Question: I've made a graphical calculator app using the Processing Development Environment and have incorporated a Java 'Operation' class. Then I called instances of the 'Operation' class in my main file - calculator.pde.
Here's the 'calculate()' method of 'Operation' class:
'''
String calculate() {
int operationIndex = userInput.indexOf(operationSymbol);
ArrayList<String> clickedNumbers = new ArrayList<String>();
System.out.println(operation + " index: " + operationIndex);
for (int i = 0; i < operationIndex; i++) {
clickedNumbers.add(userInput.get(i)); }
double double1 = calculator.stringToDouble(String.join("", clickedNumbers));
System.out.println("double1: " + double1);
clickedNumbers.clear();
int equalsIndex = userInput.indexOf("=");
for (int i = operationIndex + 1; i < equalsIndex; i++) {
clickedNumbers.add(userInput.get(i));
}
double double2 = calculator.stringToDouble(String.join("", clickedNumbers));
System.out.println("double2: " + double2);
Double operResult = this.doOperation(double1, double2);
String operationResult = calculator.doubleToString(operResult);
System.out.println("Operation Result: " + operationResult);
return operationResult;
}
'''
All 'System.out.println()' statements depend on local variables inside the method. These are what should be printing out to the console only once. Whenever the user puts in an operation and presses equals, for example, if s/he inputs '15 * 3', it outputs:

Above, the highlighted part of the console output is my desired output.
Here is my code where the 'calculate()' method is called:
'''
String[] numberStr = {"1", "2", "3", "4", "5", "6", "7", "8", "9"};
Boolean pressedEquals = listName.contains("=");
for(String number : numberStr) {
Boolean pressedNumber = listName.contains(number);
if (pressedNumber && pressedEquals) {
if (listName.contains("+")) {
processStatement = "Adding Numbers...";
result = addition.calculate();
}
else if (listName.contains("-")) {
processStatement = "Subtracting Numbers...";
result = subtraction.calculate();
}
else if (listName.contains("*")) {
processStatement = "Multiplying Numbers...";
result = multiplication.calculate();
}
else if (listName.contains("/")) {
processStatement = "Dividing Numbers...";
result = division.calculate();
}
else if (listName.contains("%")) {
processStatement = "Modulufying Numbers...";
result = modulus.calculate();
}
else if (listName.contains("^")) {
processStatement = "Expounding numbers...";
result = exponential.calculate();
}
}
}
'''
---
I don't understand why it is printing output as many times as the length of the 'userInput' 'ArrayList'. I know the problem is the 'pressedNumber' Boolean in the 'for' loop. I know the OP on <URL> had the same problem, with it the printing a number of times depending on a length of user input, but the answer to the question did not explain why it was doing this.
## Research and Trials that didn't work
Part of fixing this was making the 'processStatement' into a variable because earlier I just printed it inside the condition. This didn't work because it printed multiple times. I cannot do this for the 'println' statements inside the method because they depend on the variables inside the method, and there are quite a few statements. My second plan was to make a static method 'printInfo()', but this also wouldn't have worked because of the variables being too tightly scoped, and I can't define them outside because then that would be inaccurate.
### Update
I have looked more on stack overflow, this time for regular expressions, and these questions added to my research to solve this problem:
- <URL>
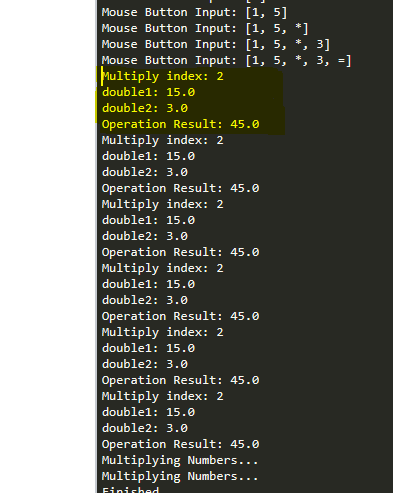
Answer: Here are a few things that you might want to reconsider in your code:
For example, take a look at this snippet:
'''
String[] numberStr = {"1", "2", "3", "4", "5", "6", "7", "8", "9"};
Boolean pressedEquals = listName.contains("=");
for(String number : numberStr) {
Boolean pressedNumber = listName.contains(number);
// ...
}
'''
You don't need this loop here. You can simply validate the 'listName' that it contains digits, operators or not i.e. it is a valid expression. And, then simply call the 'calculate()' method if it is valid. You may also use regex-based validation to enforce your particular expression format.
Skipping that loop and after performing validation, it would look like this:
'''
// Validate expression format here
// Example: <number> <operator> <number> <=>
// 1 * 5 =
final boolean isValidated = isValidExpression( /* expression */ );
if ( isValidated == true )
{
final String op = /* get operator here */;
switch ( op )
{
case "+":
result = addition.calculate();
break;
case "-":
result = subtraction.calculate();
break;
// ... /, *, % ...
default:
// ERROR: Invalid operator...
}
}
'''
Apart from this, you may use stack-based expression evaluation too.
---
Here's an example of 'isValidExpression()' method with regex:
'''
// Test to validate expression with regex
// Example: <number> <operator> <number> <=>
// 1 * 5 =
import java.util.regex.Matcher;
import java.util.regex.Pattern;
class ExpressionValidator
{
public static boolean isValidExpression( final String exp )
{
final String regex = "\d+\s*[*|/|+|-]\s*\d+\s*[=]";
final Pattern pattern = Pattern.compile( regex );
final Matcher matcher = pattern.matcher( exp.trim() );
return matcher.find();
}
public static void main( final String[] args )
{
final String[] expressions =
{
" 1 + 2 =",
" 3 * 5 =",
"12 + 10 =",
" 33 = 25 ",
" +65 65 ",
"45 666 ="
};
for ( final String exp : expressions )
{
System.out.println( "[" + exp + "] >> " + isValidExpression( exp ) );
}
}
}
'''
Output:
'''
[ 1 + 2 =] >> true
[ 3 * 5 =] >> true
[12 + 10 =] >> true
[ 33 = 25 ] >> false
[ +65 65 ] >> false
[45 666 =] >> false
'''
Here's the live example: <URL>